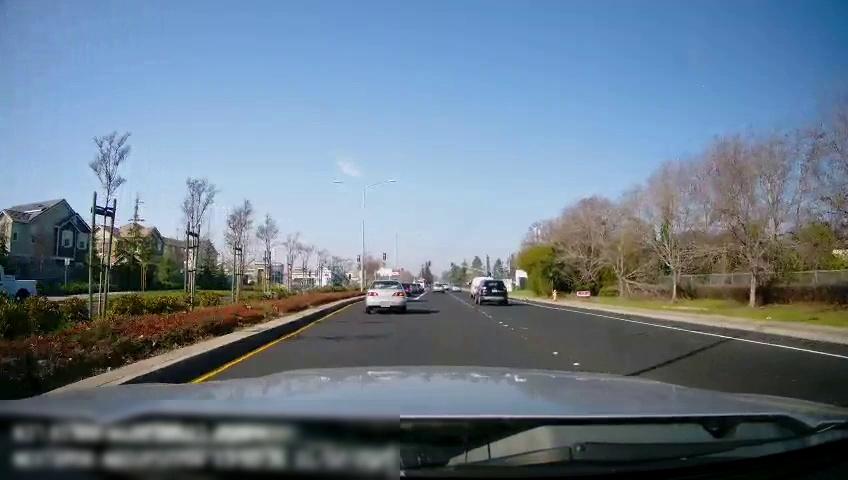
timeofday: Day
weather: Sunny
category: Drivable Space
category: Drivable Space
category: Vehicles | Van
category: Vehicles | SUV
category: Vehicles | Car
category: Vehicles | Car
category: Vehicles | Car
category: Vehicles | Truck
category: Lanes | Current Lane
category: Lanes | Alternate Lane
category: Lanes | Current Lane
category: Lanes | Current Lane
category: Lanes | Opposite Lane